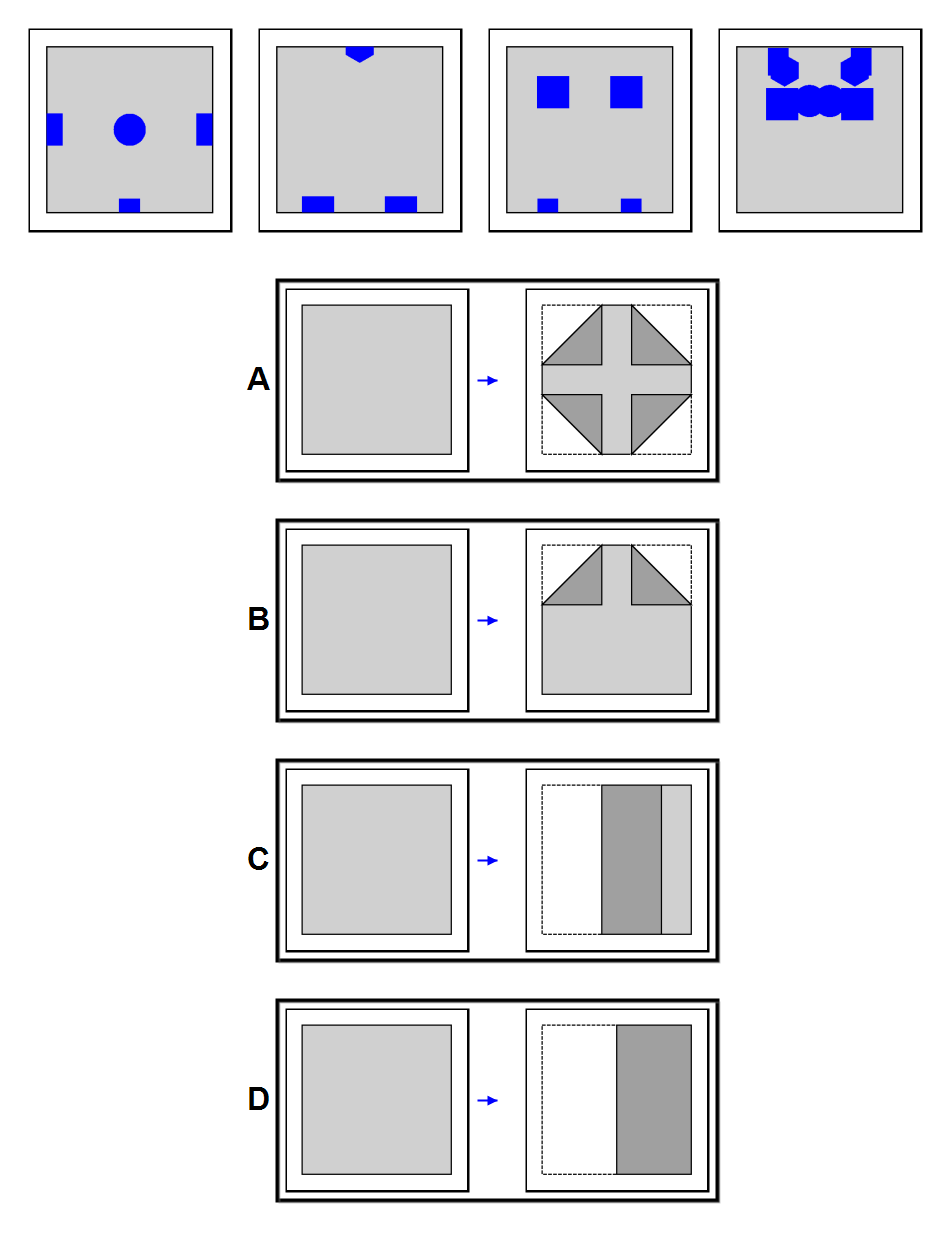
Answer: D